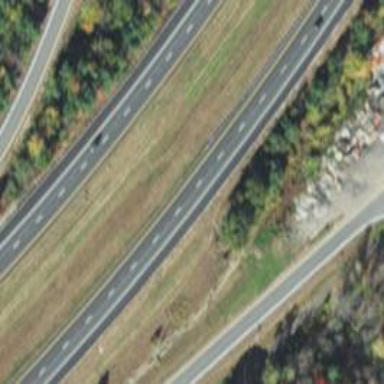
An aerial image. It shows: Asphalt motorway.